The image is an STFT spectrogram (time versus frequency) of a rolling-element bearing's vibration signal. What is the most likely bearing condition (normal, inner_race, outer_race, ball)?
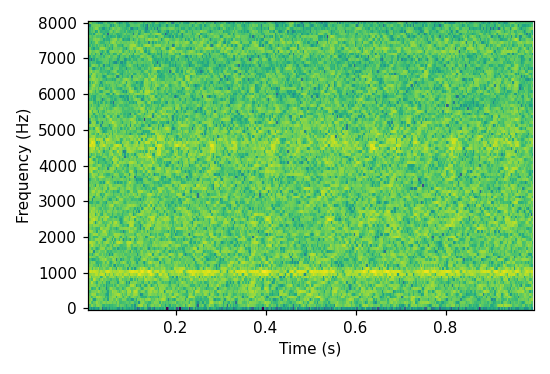
Answer: normal